Question: in Excel, we have a project management file, where different tasks are assigned to different projects and dates.
The first task for each project is in letters, every other entry to the same project is regular. Then, when a different task is added, again, the first entry is bold, the rest is regular.
The problem is that up until now, the date of the tasks was completely ignored. They are pretty much just sorted by project and the order in which they are added to the database.
Now I could just sort it by date obviously, but then i would lose the sorting by project, which is very important, too. I need to find a way to keep the tasks sorted by project and in addition to that, sort them by date.
In excel, the entries look like this:
<URL>
(Can't show you the rest for obvious reasons. In This example, the rows ARE ordered, but that's only because the employee adds them in order manually. Other employees mostly ignore the dates in which they did a certain task and just add them how they remember)
So what i want to do is go through each worksheet and sort the rows by the content of the "Start" column. First, I want to sort everything in between two cells that contain bold letters. And after that, i want to rearrange the "groups" of rows to be ordered by date also. So that the projects as a whole are ordered by date as well.
All my previous attempts either sorted everything and lost the project order, or they didn't do anything at all. I'm a total programming beginner.
I'd love any kind of tip or help.
Thanks in advance
Here's a bigger sample. I sadly can't post any files. The columns are fix, the number of rows varies from employee to employee. Some are two rows short, some go on till row 50.
The problem, again, is to sort for example the tasks under the project STACKOVERFLOW111, then to sort the tasks under the project STACKOVERFLOW222, and then to sort the big "groups" again, without intermingling them.
[
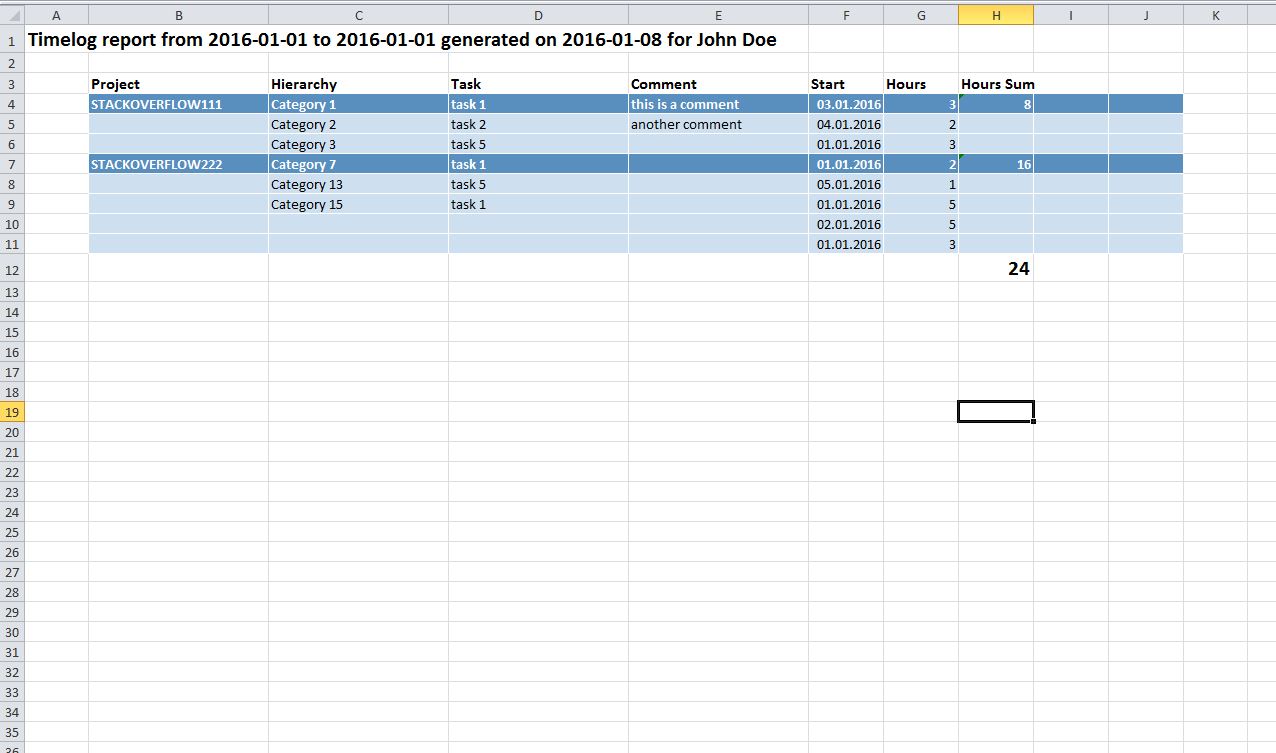
Answer: after the last screenshot example
you could try this
'''
Option Explicit
Sub main()
Dim dataRng As Range
Dim sortCol As Long, helperCol As Long
Set dataRng = ActiveSheet.Range("B4:H11") '.SpecialCells(xlCellTypeConstants)
sortCol = 6 '<<== "Start" dates column is column "F" -> column index 6
With dataRng
helperCol = .Columns(.Columns.Count).Column + 1
Names.Add name:="bolds", refersTo:="=GET.CELL(20,OFFSET(INDIRECT(""RC"",FALSE),0,-" & helperCol - sortCol & "))"
With .Offset(, helperCol - .Columns(1).Column).Resize(, 1)
.FormulaR1C1 = "=if(bolds,RC" & sortCol & ","""")"
.Offset(, 1).FormulaR1C1 = "=if(RC[-1]<>"""", RC[-1] + countif(R1C[-1]:R[-1]C[-1],RC[-1])*0.01,R[-1]C+0.0001)"
End With
.Resize(, .Columns.Count + 2).Sort key1:=.Columns(.Columns.Count + 2), order1:=xlAscending, Orientation:=xlTopToBottom, Header:=xlNo
.Columns(.Columns.Count + 1).Resize(, 2).Clear
End With
End Sub
'''
with following caveats
- it makes use of Names collection. so the first time it runs it sets a "name" named "bolds" which is available form then on in the entire workbook.- it makes use of "GET.CELL" function which is a macro function from the "old" Excel 4.0 macro languag. In my Excel 2013 it works!- I assumed you have less then 100 equal "start" dates and that each "start" date has less then 100 "child" dates.
should it not be like that, you can easily enlarge the "capacity" by editing those '0.01' and '0.0001' in the last part of line '.Offset(, 1).FormulaR1C1 =...'- as you can see stepping through code while executing, it uses two "helper" columns to build sorting indexes, which are eventually deleted.